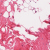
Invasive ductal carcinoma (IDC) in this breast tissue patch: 0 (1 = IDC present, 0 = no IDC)